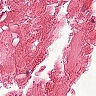
Metastatic tissue present: no